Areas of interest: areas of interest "Talent Market"
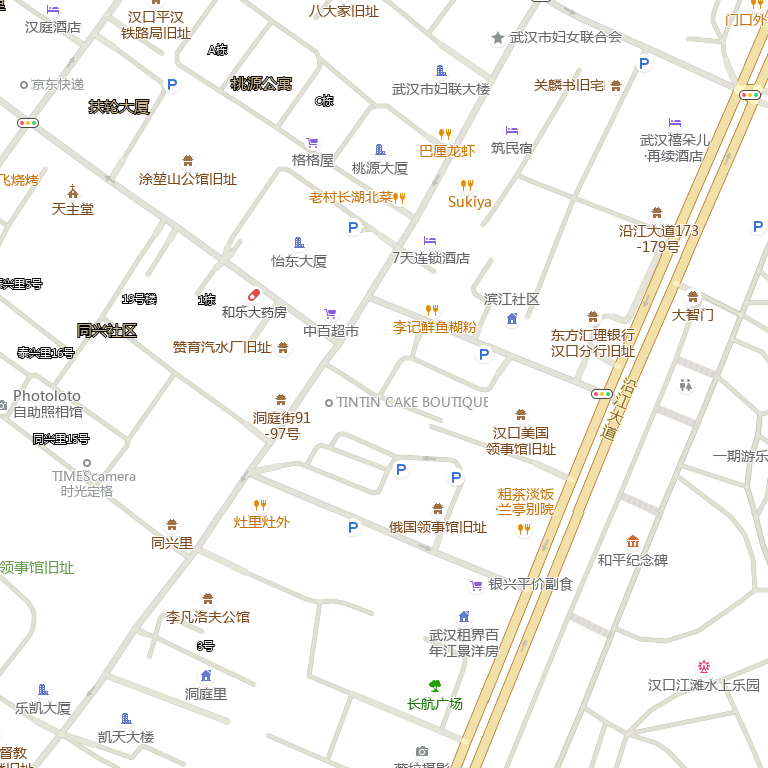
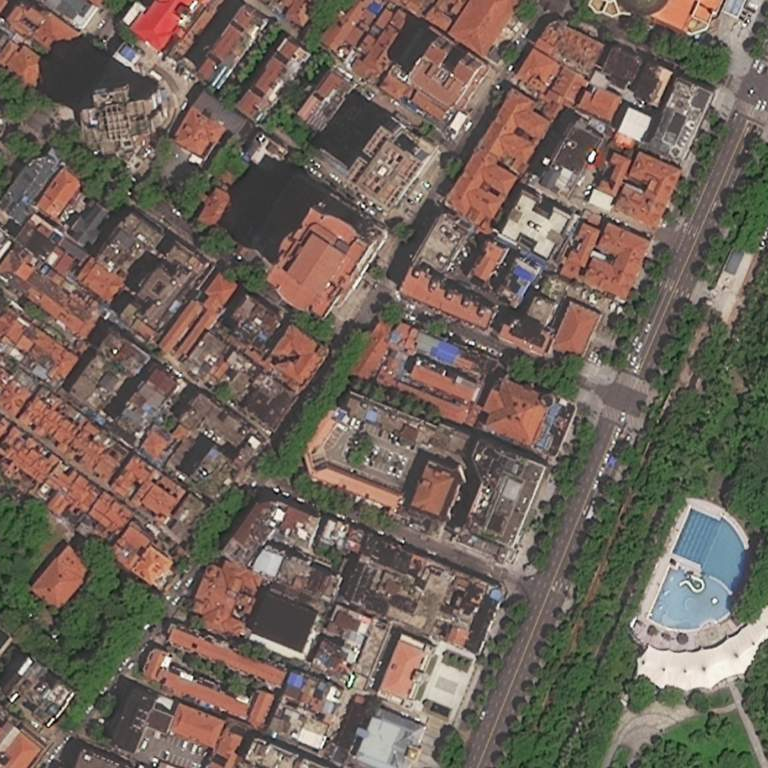